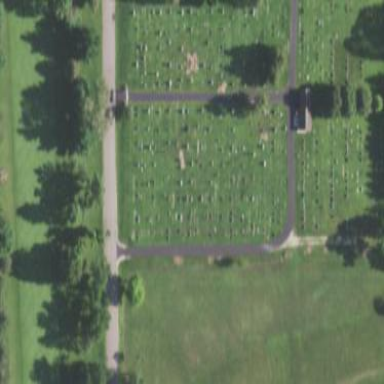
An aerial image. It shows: Cemetery.